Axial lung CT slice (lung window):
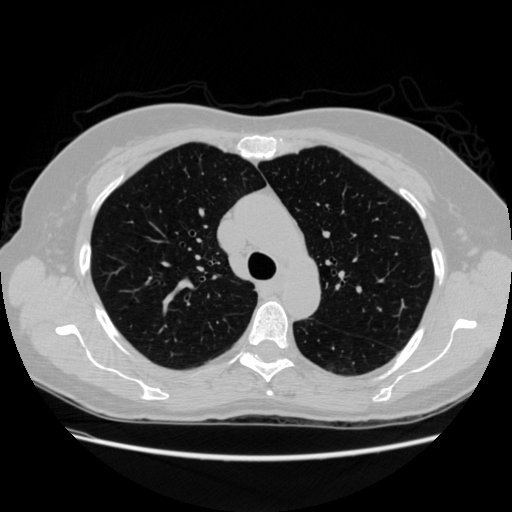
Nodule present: yes
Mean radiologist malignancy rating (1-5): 4.5